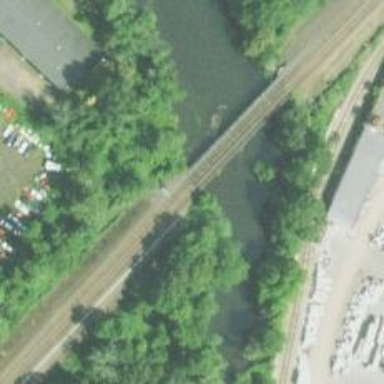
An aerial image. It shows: Bridge over railway line.